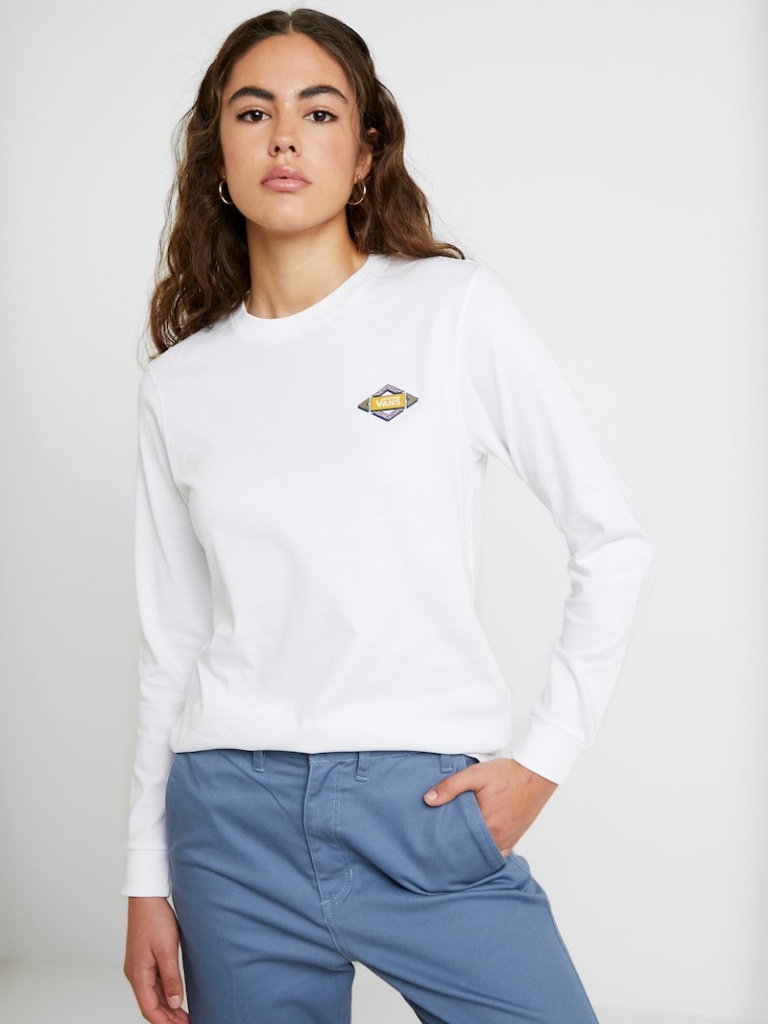
cotton relaxed a long-sleeved with the sleeves down waist length French Tucked crew t-shirt